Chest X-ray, AP view. Patient: 15 years old, sex M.
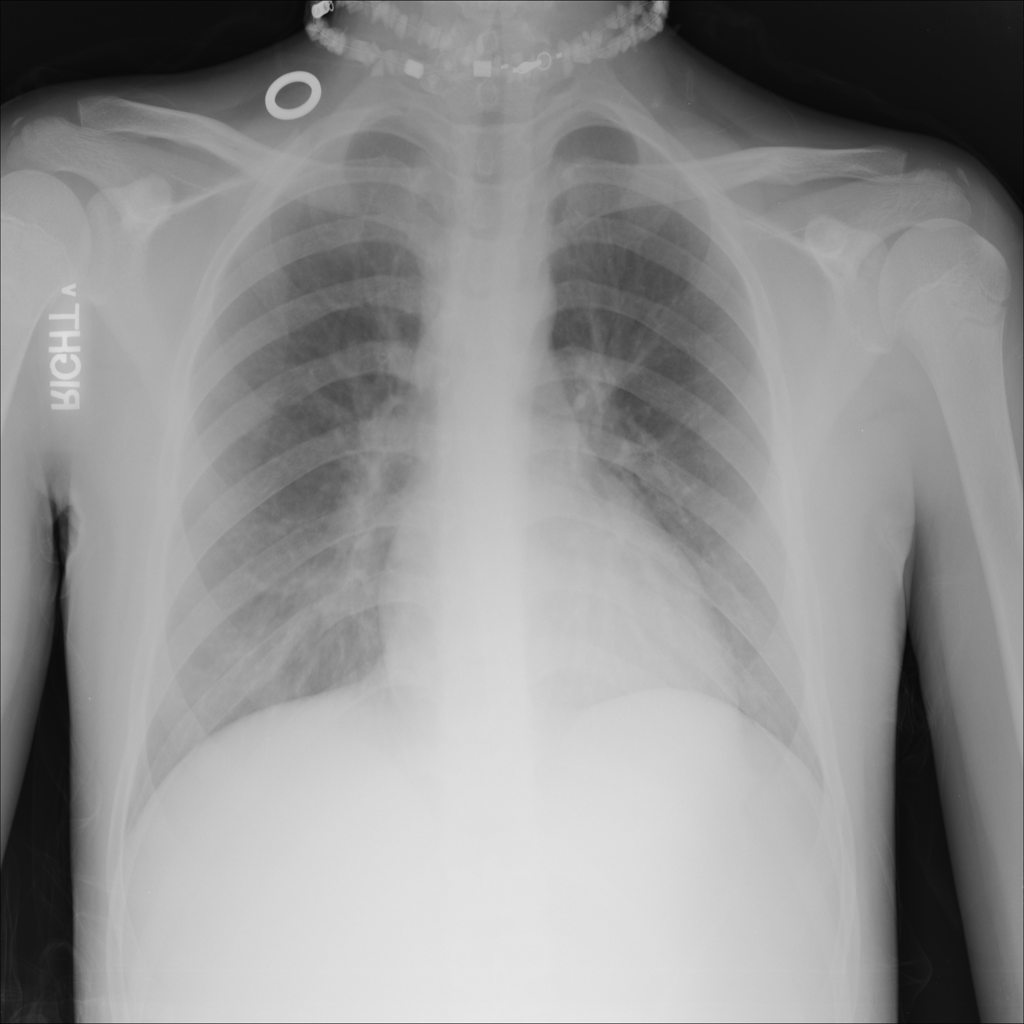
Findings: No Finding